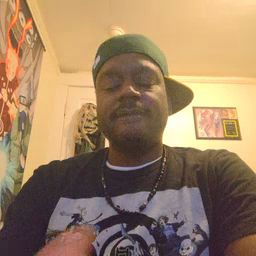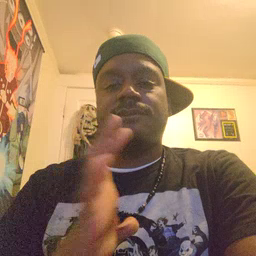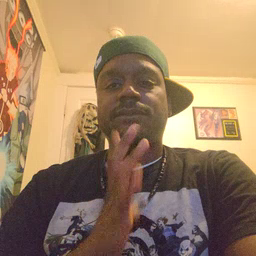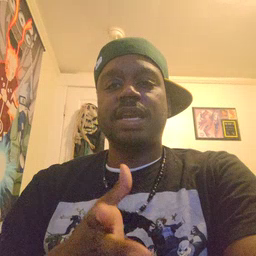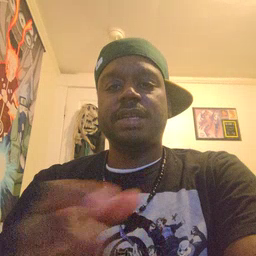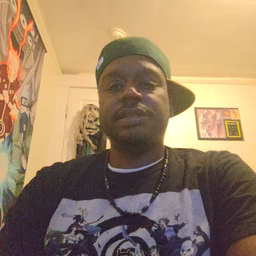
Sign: fine